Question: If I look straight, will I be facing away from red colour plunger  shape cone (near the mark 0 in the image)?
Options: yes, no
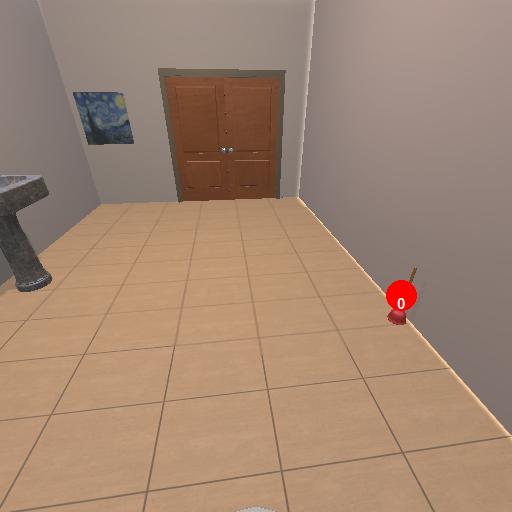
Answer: yes